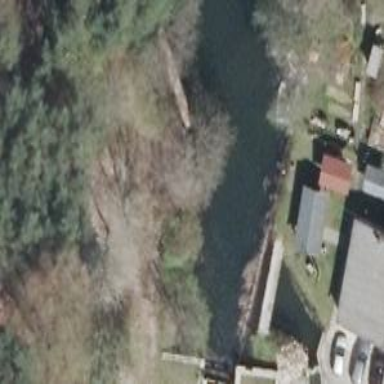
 specifically for putting in upstream on whitewater."